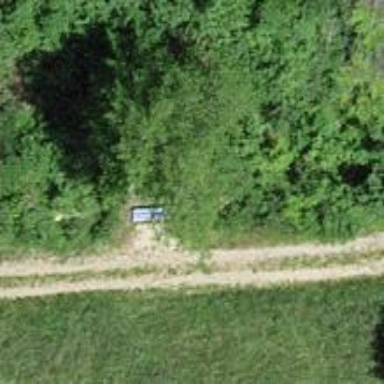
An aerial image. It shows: Bench.